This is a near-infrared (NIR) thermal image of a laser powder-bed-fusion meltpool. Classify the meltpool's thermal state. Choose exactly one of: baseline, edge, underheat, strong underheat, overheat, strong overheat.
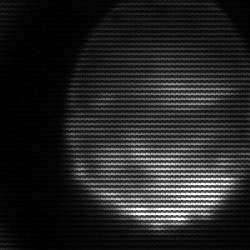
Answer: edge